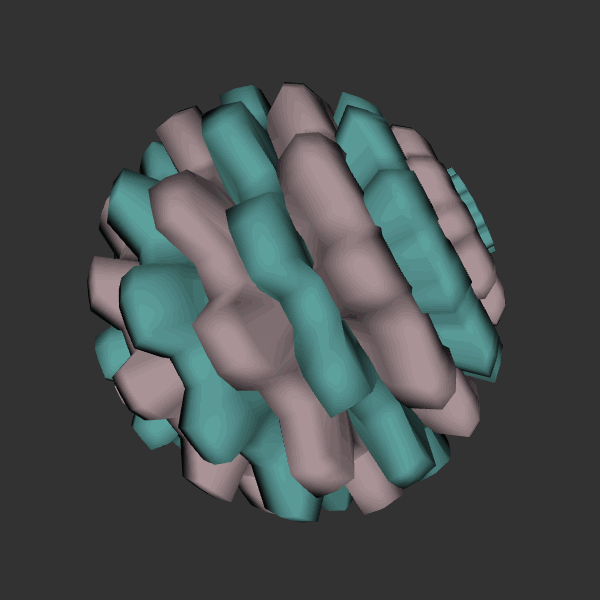
Background: dark